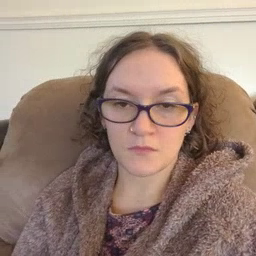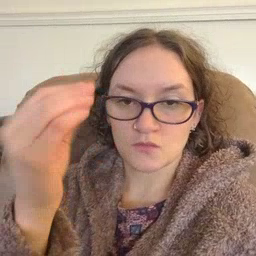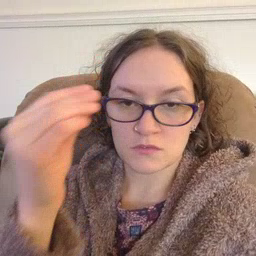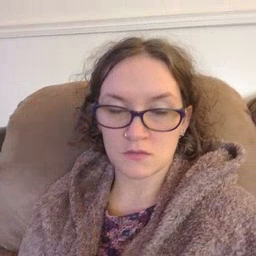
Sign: outside